Question: Can anyone explain what I could do to fix this?

Here's the current code:
'''
SumFinalUnusedSPQCement = WorksheetFunction.Sum(Application.WorksheetFunction.SumIf(Range("V4:V" & lastRow + 3), ">0", "B4:B" & lastRow + 3))
SumFinalUnusedSPQSand = WorksheetFunction.Sum(Application.WorksheetFunction.SumIf(Range("W4:W" & lastRow + 3), ">0", "C4:C" & lastRow + 3))
SumFinalUnusedSPQAggregate = WorksheetFunction.Sum(Application.WorksheetFunction.SumIf(Range("X4:X" & lastRow + 3), ">0", "D4:D" & lastRow + 3))
'''
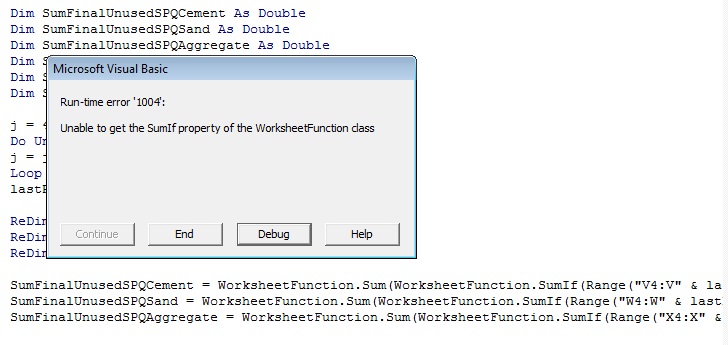
Answer: You are missing the 'Range' before 'B4:B' and similarly for the others. It should be
'''
SumFinalUnusedSPQCement = Application.WorksheetFunction.SumIf( _
Range("V4:V" & lastRow + 3), _
">0", _
Range("B4:B" & lastRow + 3) _
)
'''
Also you do not need 'WorksheetFunction.Sum'.